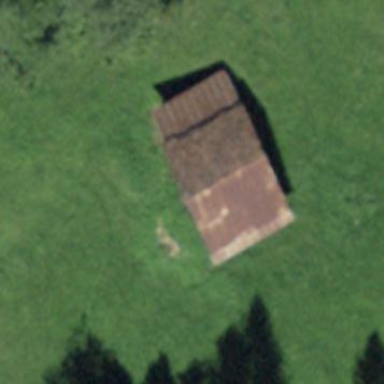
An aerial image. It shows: Barn.